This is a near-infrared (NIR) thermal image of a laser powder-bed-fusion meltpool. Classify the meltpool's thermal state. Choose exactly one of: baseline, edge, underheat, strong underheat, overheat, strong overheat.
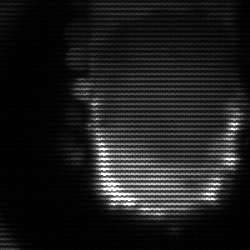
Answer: baseline